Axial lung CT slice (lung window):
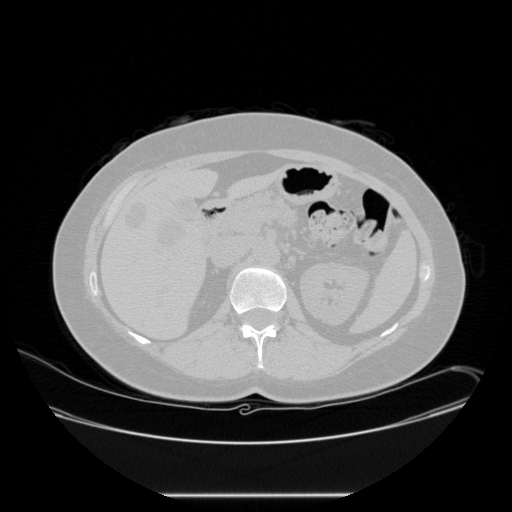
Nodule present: no